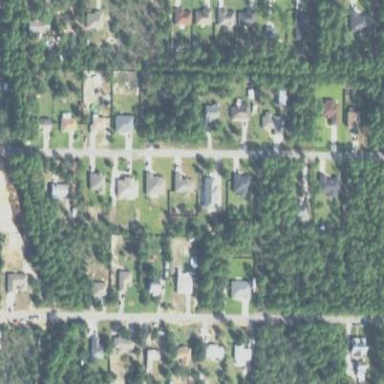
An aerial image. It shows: Residential area composed of single-family homes.